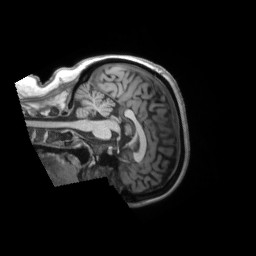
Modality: T1w
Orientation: sagittal
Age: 44
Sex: female
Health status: ill
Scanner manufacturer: siemens
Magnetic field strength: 3 T
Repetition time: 2.2 s
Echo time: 0.00157 s